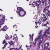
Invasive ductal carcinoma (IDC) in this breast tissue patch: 0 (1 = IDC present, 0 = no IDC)